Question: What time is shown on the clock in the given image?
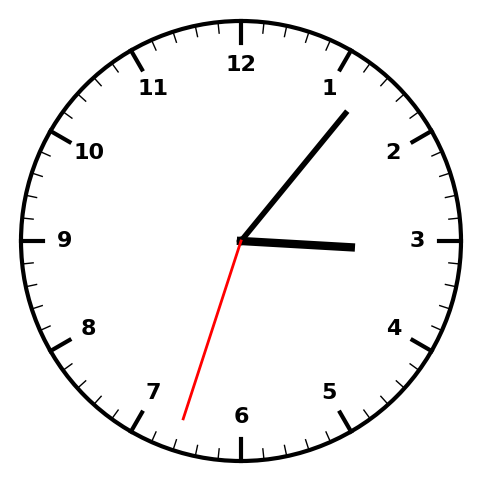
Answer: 03:06:33